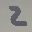
Label: 2